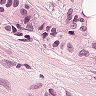
Metastatic tissue present: yes